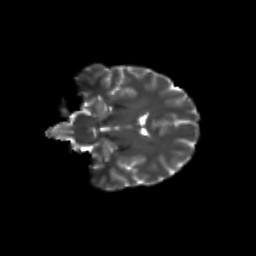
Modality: T2w
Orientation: coronal
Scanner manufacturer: siemens
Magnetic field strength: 3 T
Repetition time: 9.2 s
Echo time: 0.084 s